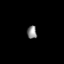
Tissue: lung
Cell type: Endothelial cells
Senescence score: 0.5854
Nuclear area (px): 122
Mean DAPI intensity: 138.197